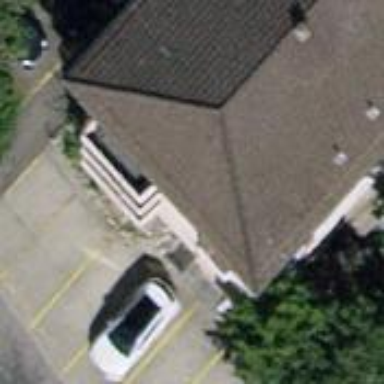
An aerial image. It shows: Building with tile roof.